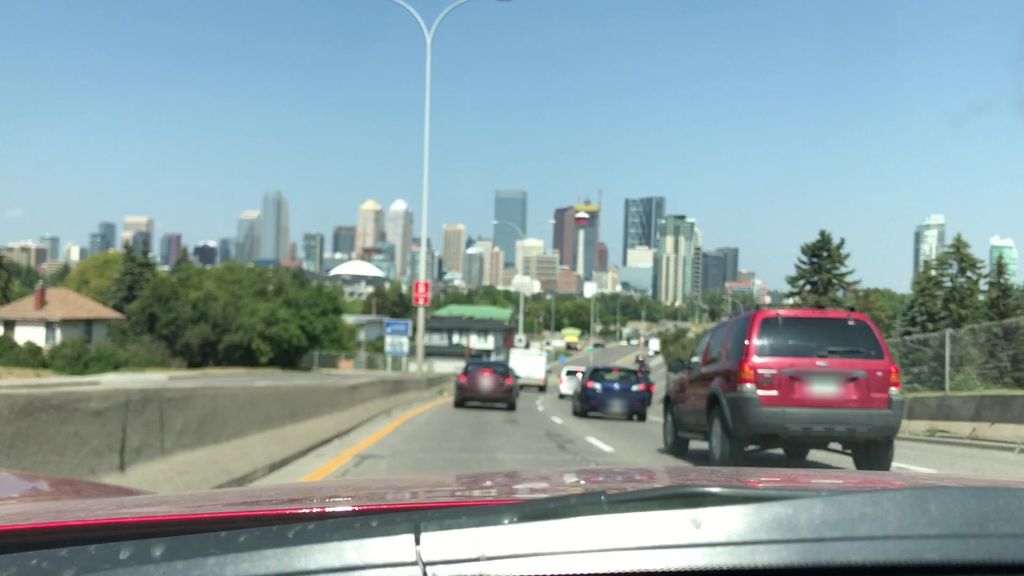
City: calgary